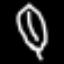
Label: leaf